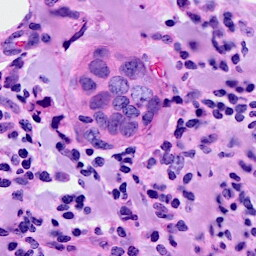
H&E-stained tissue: Breast